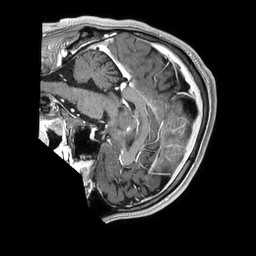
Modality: T1w
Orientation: sagittal
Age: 44
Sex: male
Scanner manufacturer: philips
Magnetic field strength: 1.5 T
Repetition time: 0.007741 s
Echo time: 0.003526 s